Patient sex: M
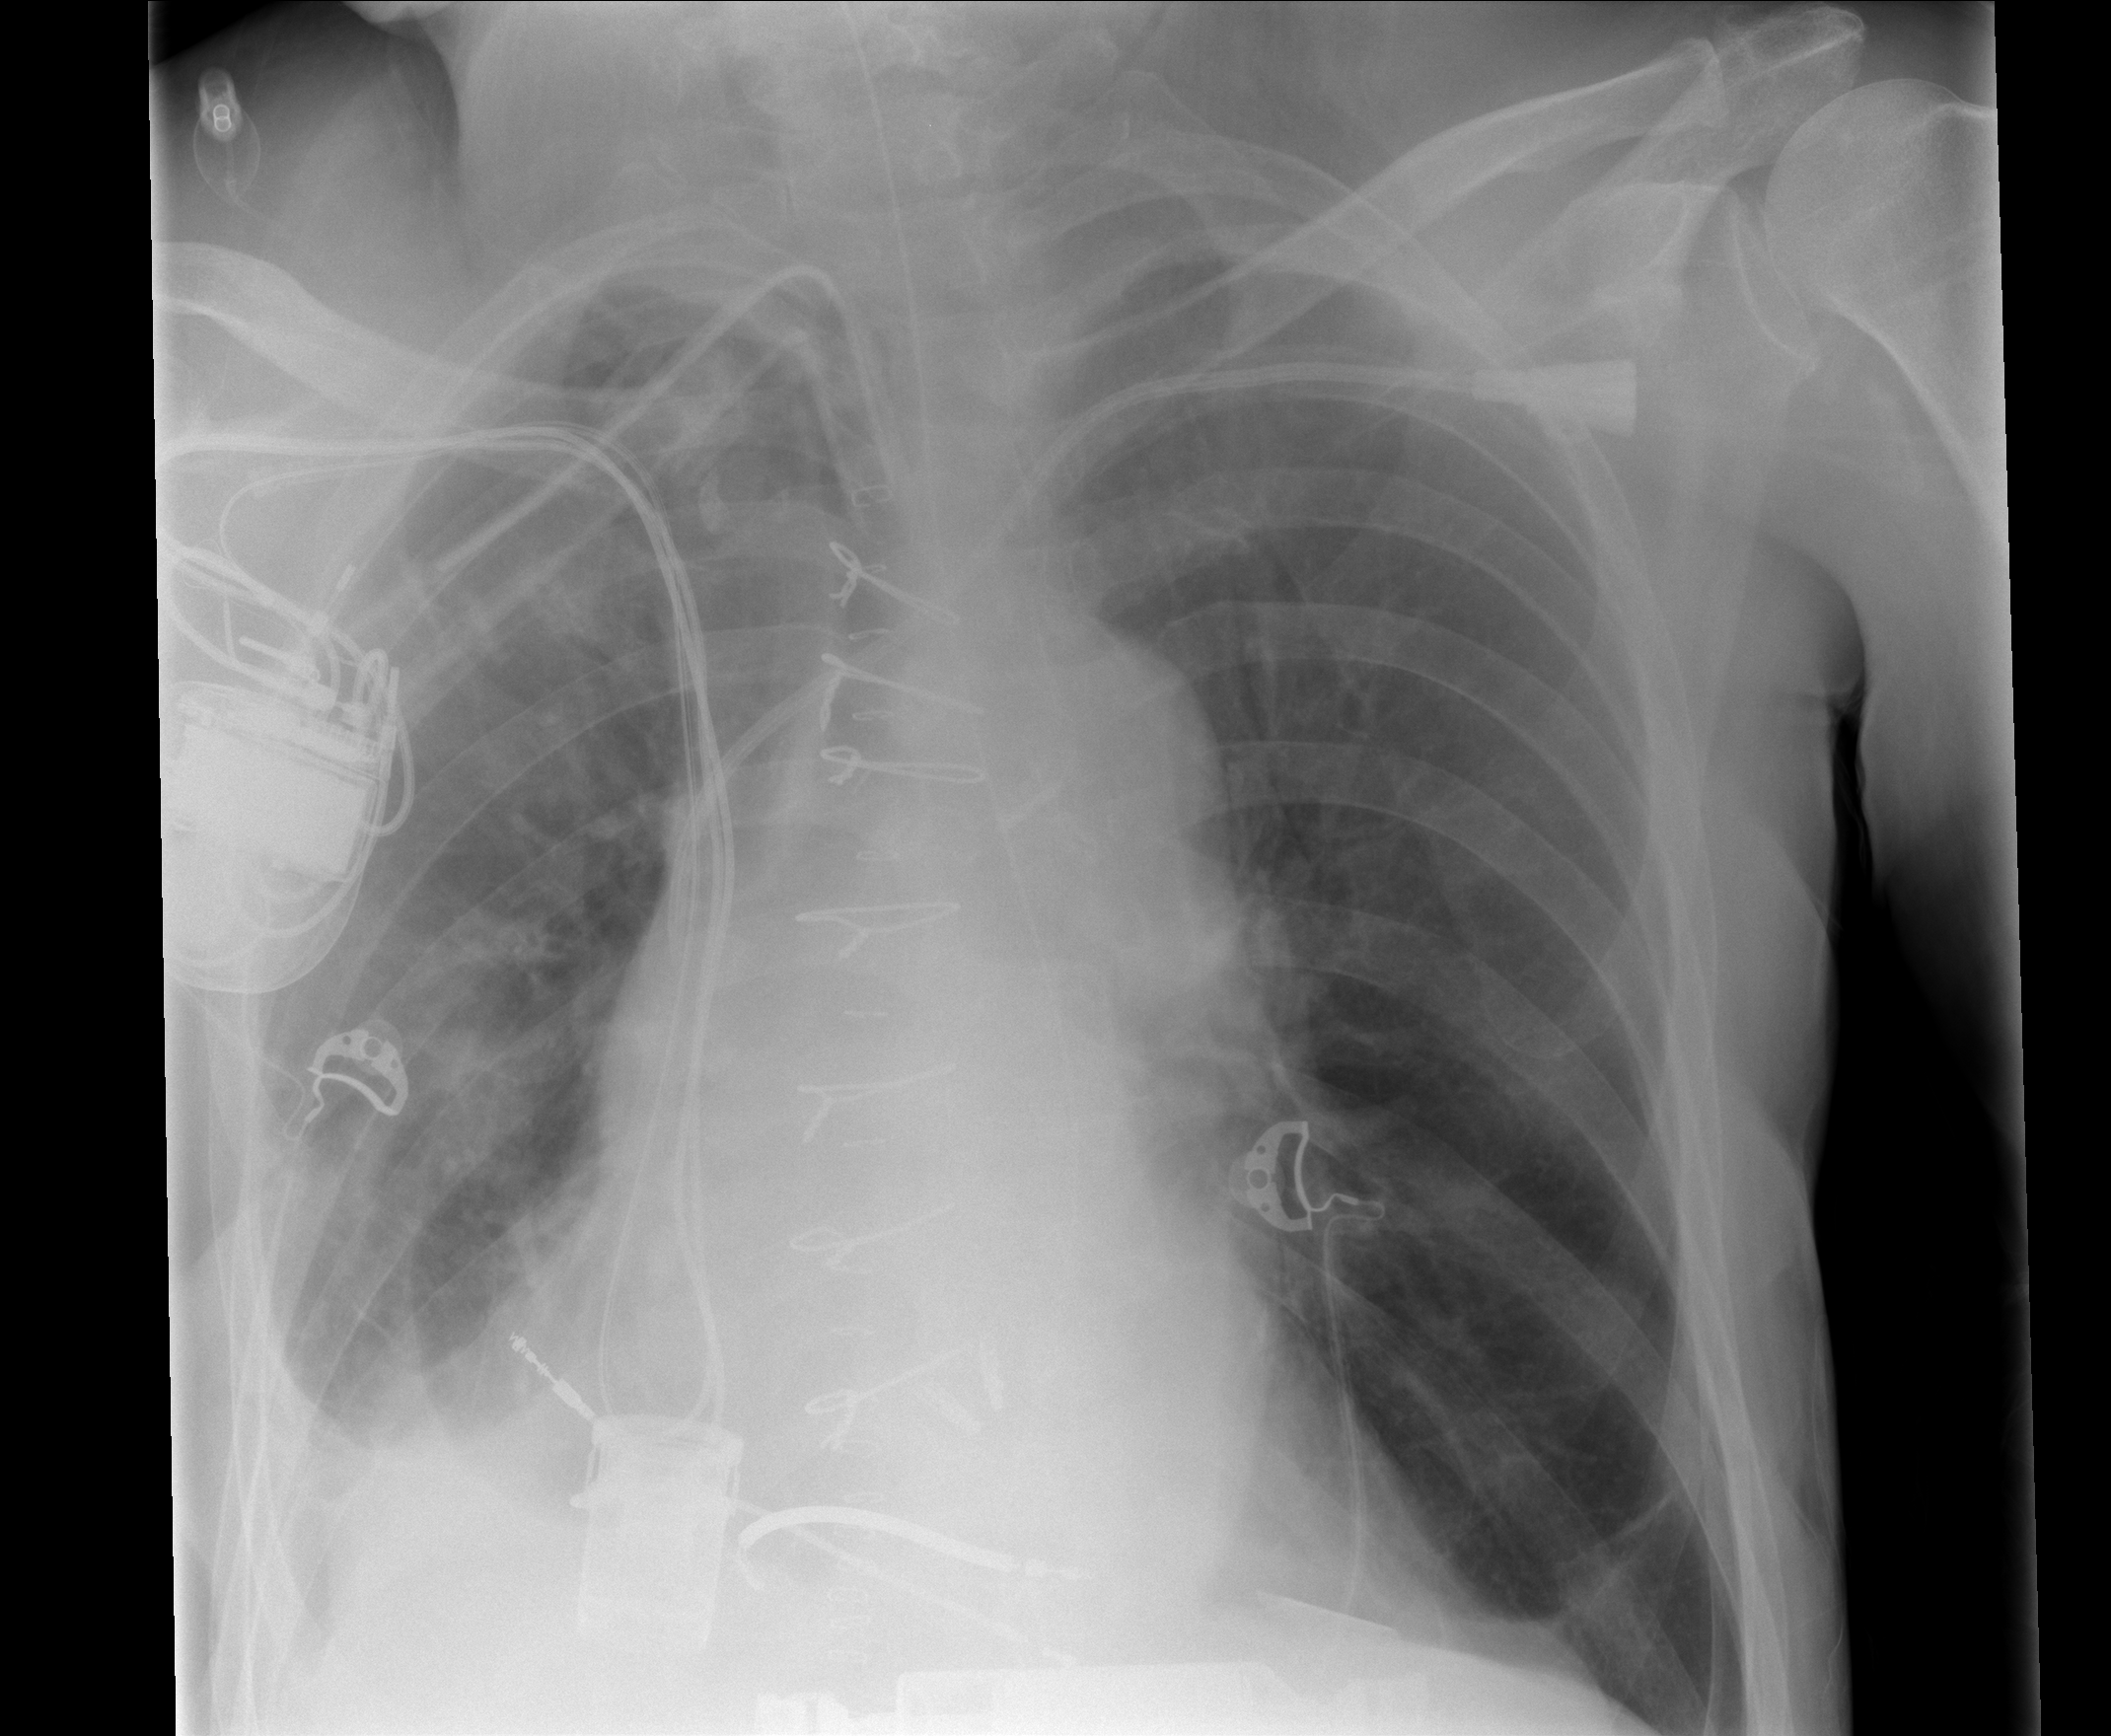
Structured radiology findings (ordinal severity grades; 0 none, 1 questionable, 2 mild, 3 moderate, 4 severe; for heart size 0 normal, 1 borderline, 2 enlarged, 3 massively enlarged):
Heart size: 0
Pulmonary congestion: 0
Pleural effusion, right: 2
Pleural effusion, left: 0
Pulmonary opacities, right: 2
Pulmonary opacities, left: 0
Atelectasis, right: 2
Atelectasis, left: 0